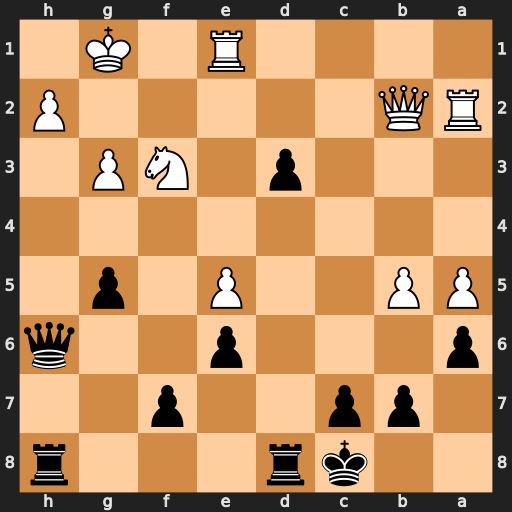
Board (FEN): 2kr3r/1pp2p2/p3p2q/PP2P1p1/8/3p1NP1/RQ5P/4R1K1
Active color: b
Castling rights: -
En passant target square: -
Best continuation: d2 Rd1 g4 Qc3 gxf3